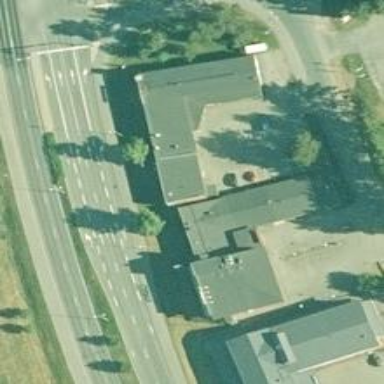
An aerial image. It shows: Convenience shop.